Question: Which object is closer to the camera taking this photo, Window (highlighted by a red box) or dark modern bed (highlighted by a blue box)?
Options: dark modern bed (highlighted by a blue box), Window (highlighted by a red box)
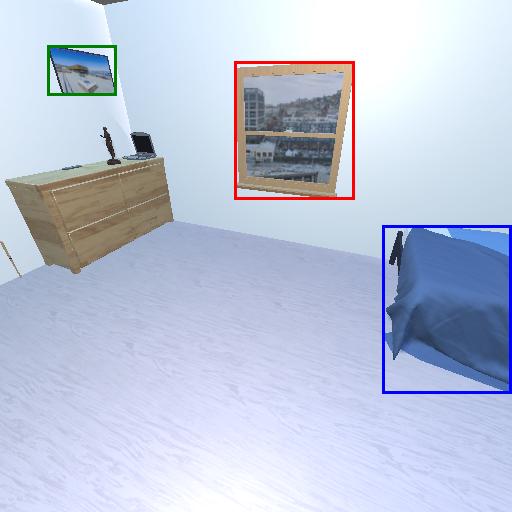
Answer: dark modern bed (highlighted by a blue box)